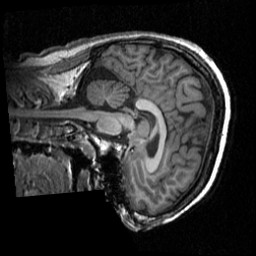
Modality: T1w
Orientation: sagittal
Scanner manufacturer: ge
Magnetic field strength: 3 T
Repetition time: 0.00904 s
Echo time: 0.00184 s